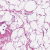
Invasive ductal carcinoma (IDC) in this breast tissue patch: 0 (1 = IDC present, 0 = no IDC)